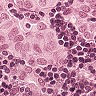
Metastatic tissue present: yes